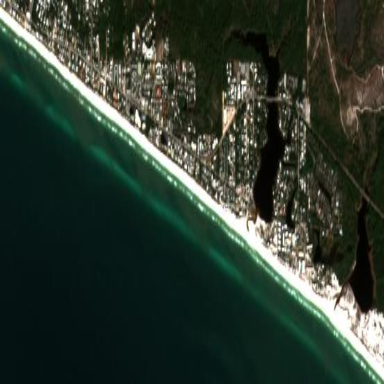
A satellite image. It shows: Beautiful beach with natural surroundings.